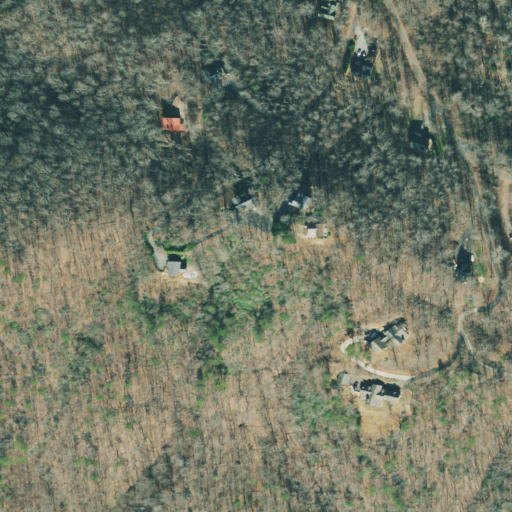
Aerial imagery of mountain in Georgia named Trammel Mountain containing deciduous forest and open development